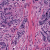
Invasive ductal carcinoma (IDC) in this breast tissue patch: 1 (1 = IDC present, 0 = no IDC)